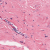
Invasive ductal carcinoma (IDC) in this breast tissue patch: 0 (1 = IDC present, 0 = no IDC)